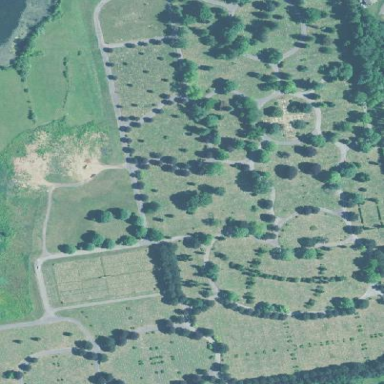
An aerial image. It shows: Cemetery.